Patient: sex M, age 69
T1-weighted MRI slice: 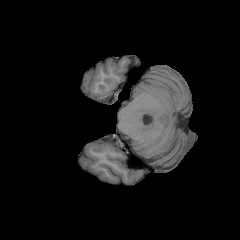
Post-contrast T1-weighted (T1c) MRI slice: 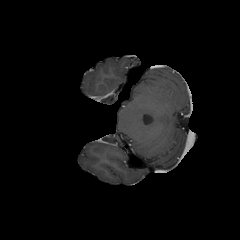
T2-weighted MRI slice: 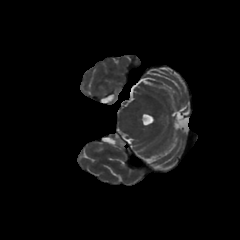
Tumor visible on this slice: no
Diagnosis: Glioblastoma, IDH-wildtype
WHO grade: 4